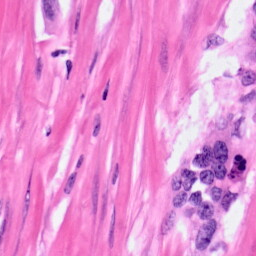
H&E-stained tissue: Pancreatic